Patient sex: F
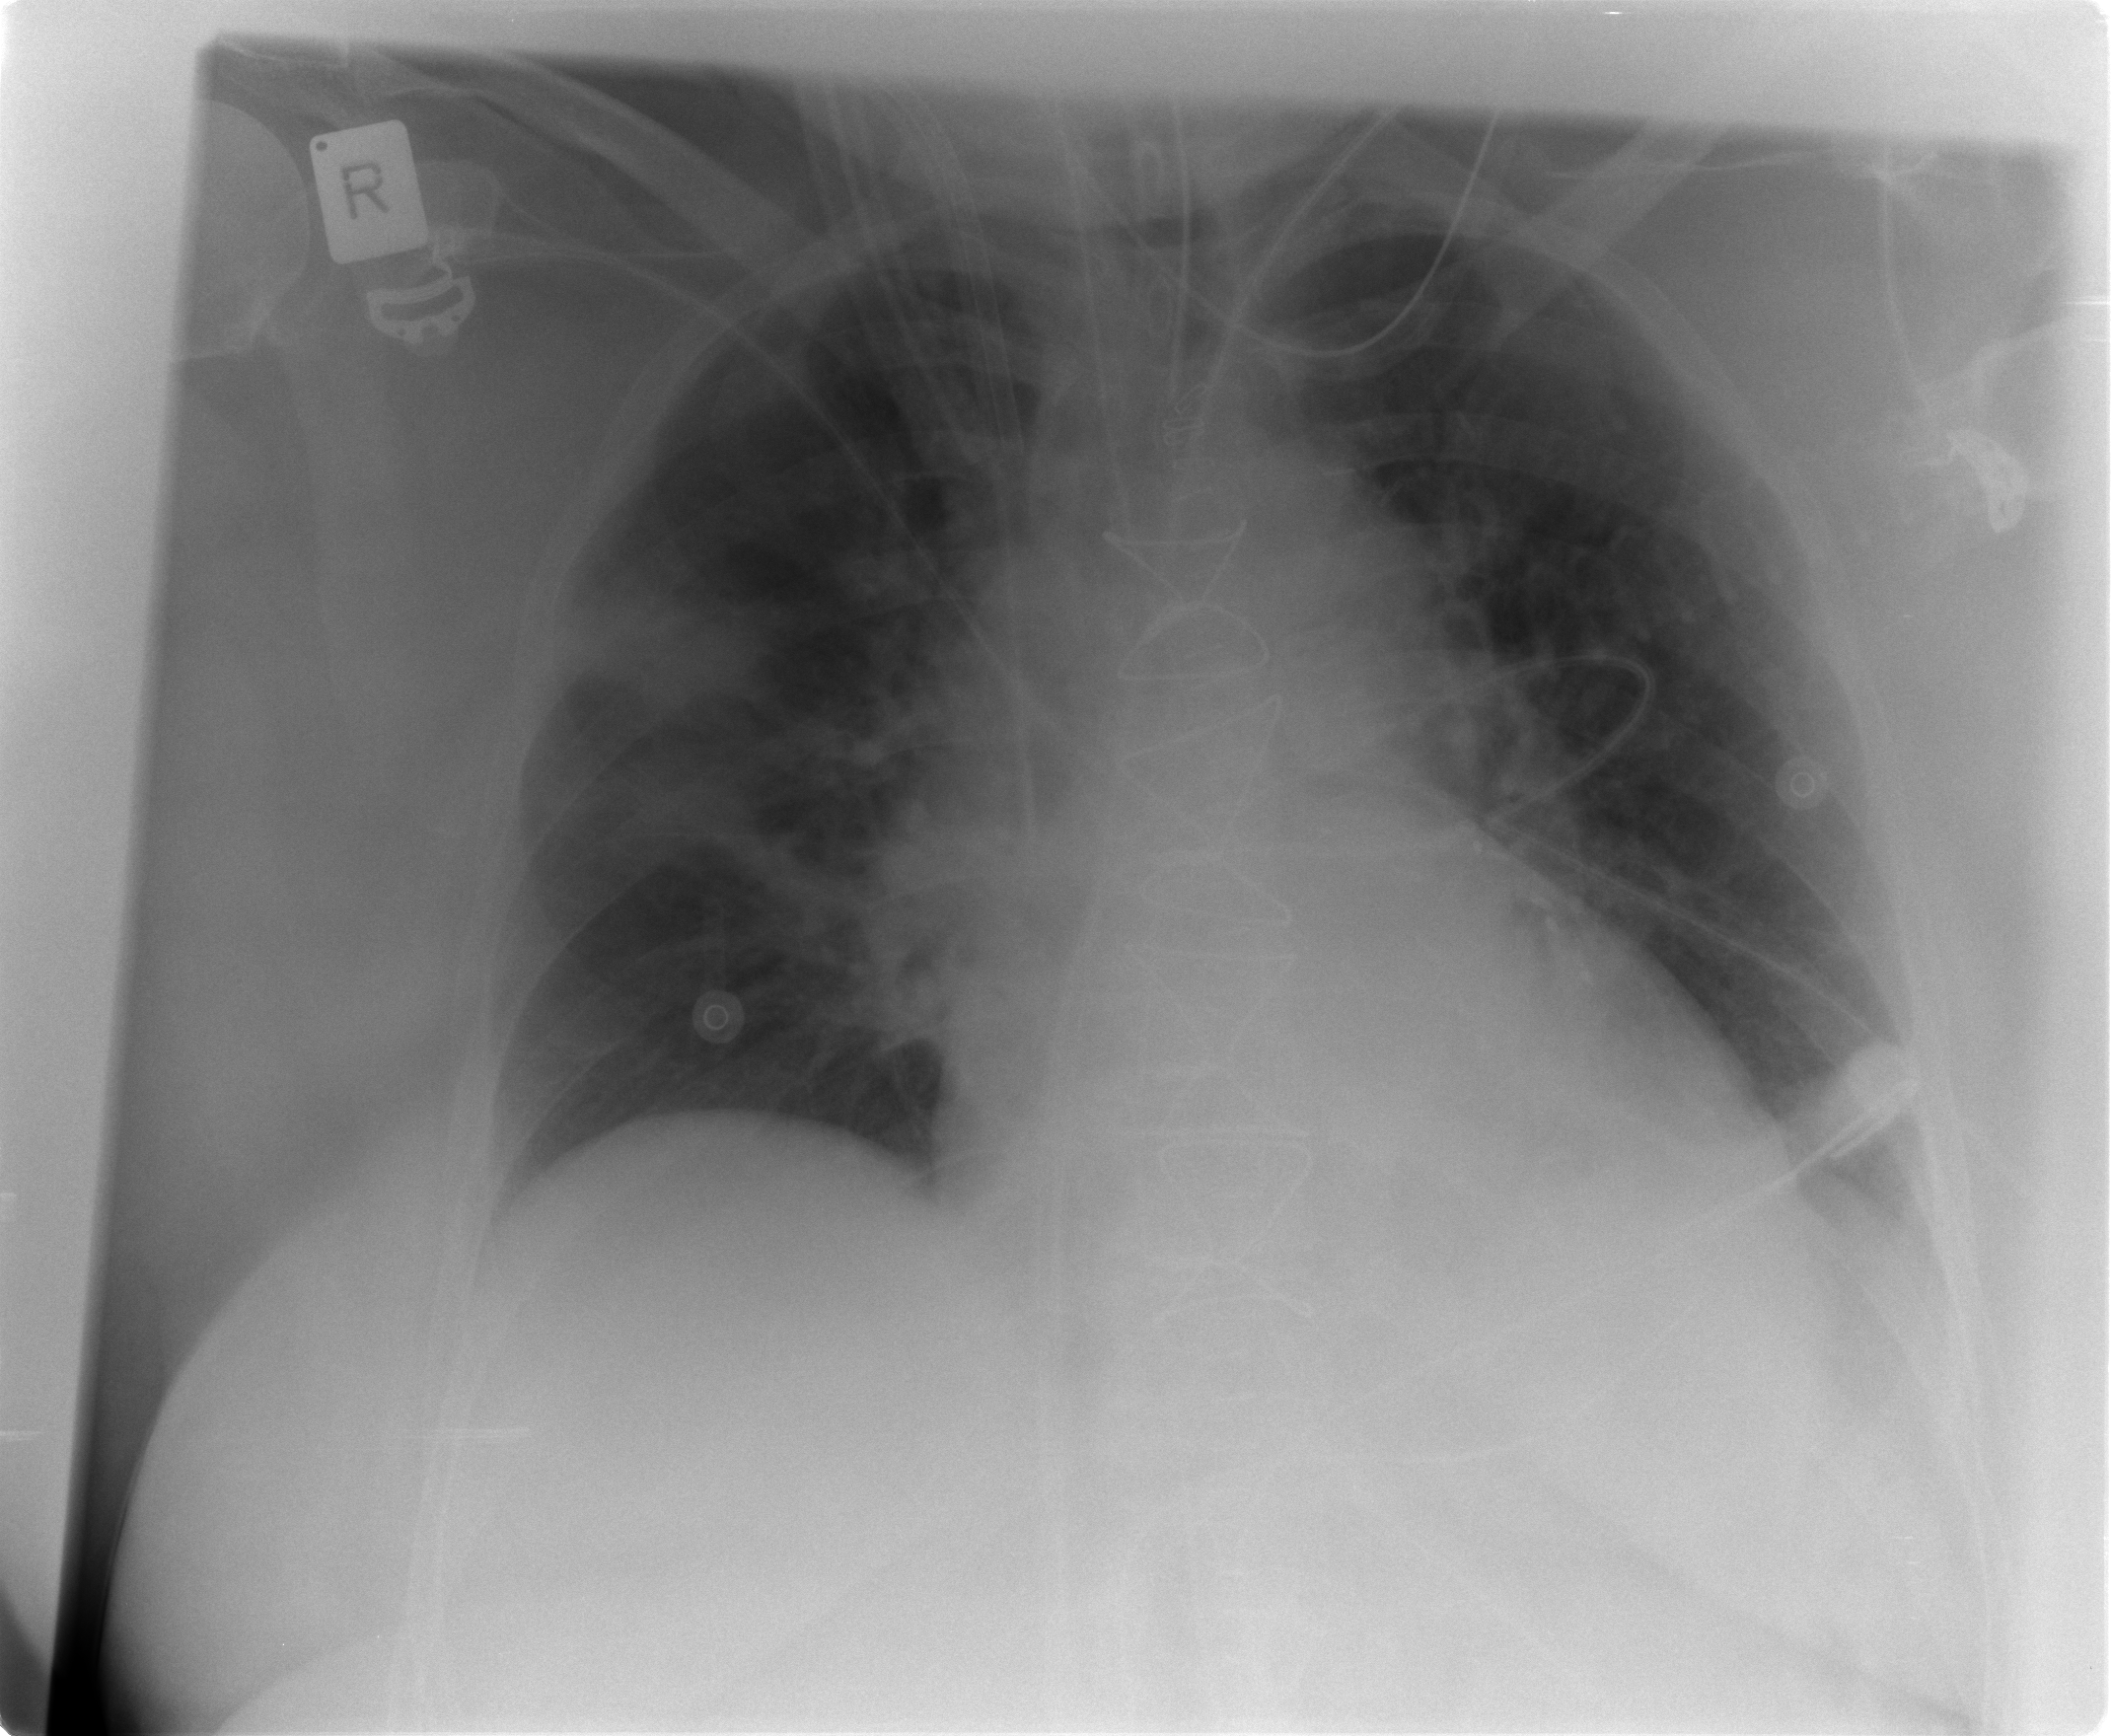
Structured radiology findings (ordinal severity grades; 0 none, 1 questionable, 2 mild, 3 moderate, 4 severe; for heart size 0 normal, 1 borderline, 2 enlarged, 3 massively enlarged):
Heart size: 1
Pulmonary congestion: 2
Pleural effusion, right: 0
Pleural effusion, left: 1
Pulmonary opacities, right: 0
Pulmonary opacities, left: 0
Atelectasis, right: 0
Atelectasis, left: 1